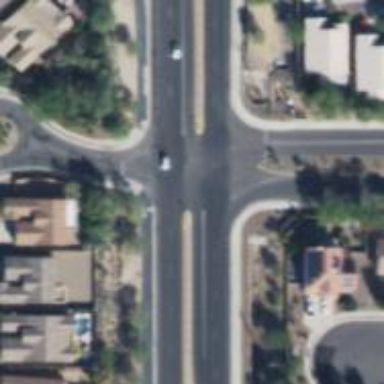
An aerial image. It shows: Unmarked crossing on the road.